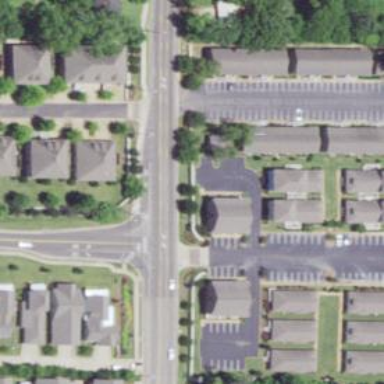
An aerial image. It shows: Asphalt footway with marked crossing.